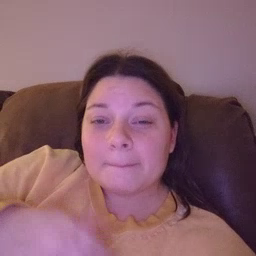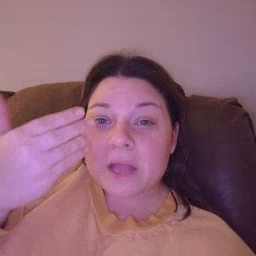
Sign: bedroom